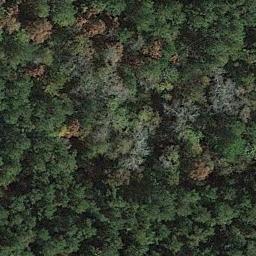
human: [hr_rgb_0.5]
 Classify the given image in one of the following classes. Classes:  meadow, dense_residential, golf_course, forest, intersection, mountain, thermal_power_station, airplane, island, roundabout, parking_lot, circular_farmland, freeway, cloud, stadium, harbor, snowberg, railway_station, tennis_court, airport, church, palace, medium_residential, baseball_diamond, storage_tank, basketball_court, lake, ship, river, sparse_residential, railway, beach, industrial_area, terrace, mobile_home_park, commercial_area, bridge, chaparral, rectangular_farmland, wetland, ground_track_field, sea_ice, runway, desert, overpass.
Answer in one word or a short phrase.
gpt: forest